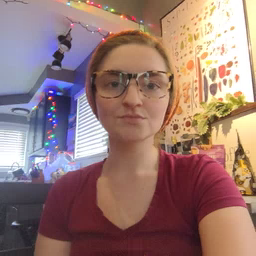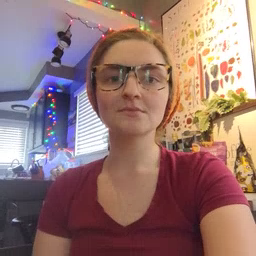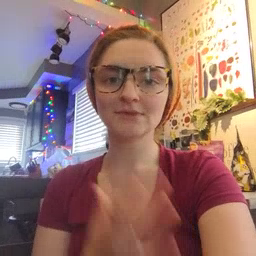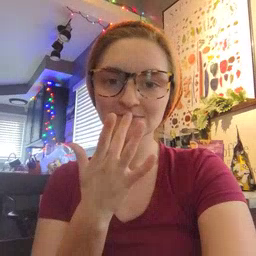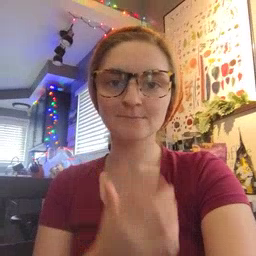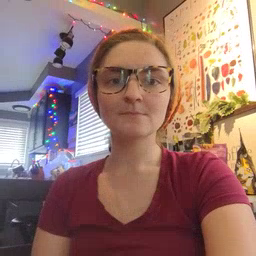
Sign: taste